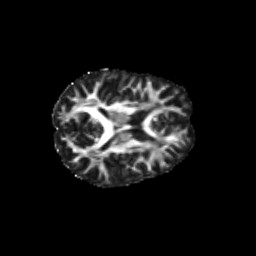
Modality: FA
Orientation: axial
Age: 31
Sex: female
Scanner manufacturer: siemens
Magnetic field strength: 3 T
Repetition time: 1.8 s
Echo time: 0.07 s